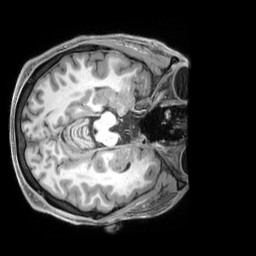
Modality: T1w
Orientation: axial
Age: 27
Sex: male
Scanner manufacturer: siemens
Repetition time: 2.3 s
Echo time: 0.00229 s